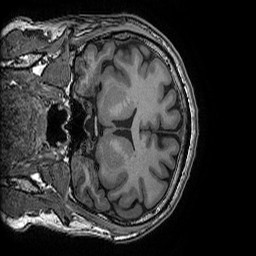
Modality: T1w
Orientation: coronal
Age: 37
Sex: male
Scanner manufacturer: ge
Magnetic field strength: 3 T
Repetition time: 0.008184 s
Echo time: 0.003192 s